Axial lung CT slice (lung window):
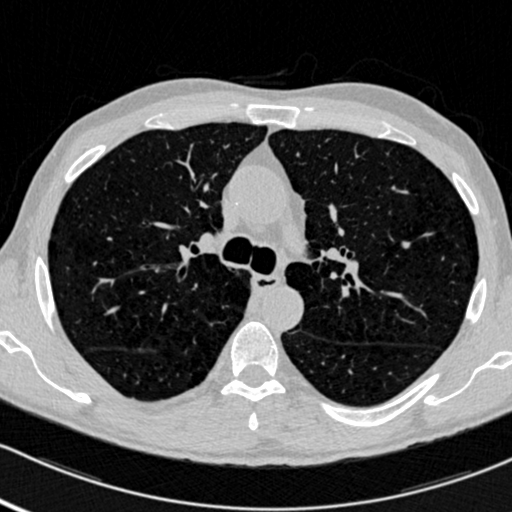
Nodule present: no